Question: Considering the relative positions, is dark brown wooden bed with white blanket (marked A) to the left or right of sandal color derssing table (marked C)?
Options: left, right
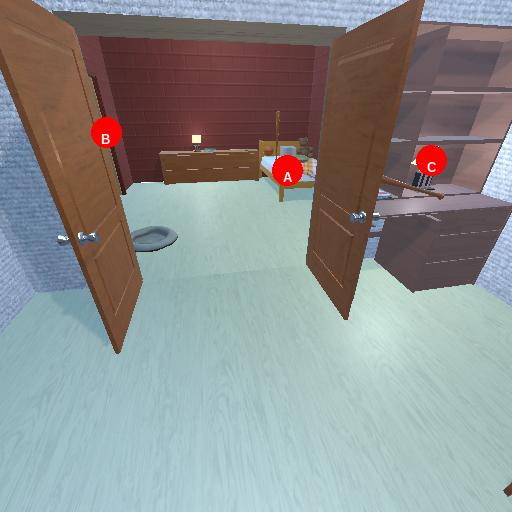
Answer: left